Question: This has happened for every QDialog I pop that fires from either a mouseReleaseEvent on a QGraphicsItem or from a QContextMenu. I don't see what the issue is - the code is pretty simple..
'''
...
void MyQGfxItem::mouseReleaseEvent(QGraphicsSceneMouseEvent *event)
{
if(event->button() == Qt::RightButton)
{
MyDialog someDlg;
if(someDlg.exec())
{
}
}
}
...
'''
As soon as the dialog is closed, either through OK or Cancel, an empty context menu appears where the event was triggered:

The blank item seems to control if my QDockWidget is hidden or visible.. Any idea what is going on? Numerous Google searches has left me stuck.
Edit - it looks like this only occurs if the Right mouse button is used..
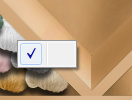
Answer: Ha! Got it. It looks like the QMainWindow grabs Right-click events after everything is finished. Calling this->setContextMenuPolicy(Qt::NoContextMenu) in the QMainWindow suppressed it.